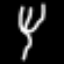
Label: fork